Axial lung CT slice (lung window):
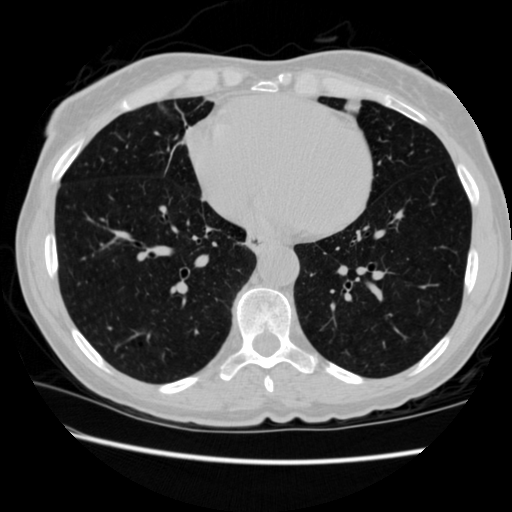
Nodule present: no